Question: I'm a starting Android Studio user and have searched almost everywhere to find the answer to this problem but it seems i'm the only one with is problem. For some weird reason my android studio doesn't recognize the symbol 'show'.

If anybody thinks he knows the answer please react. I'm really struggeling with this.
Thanks
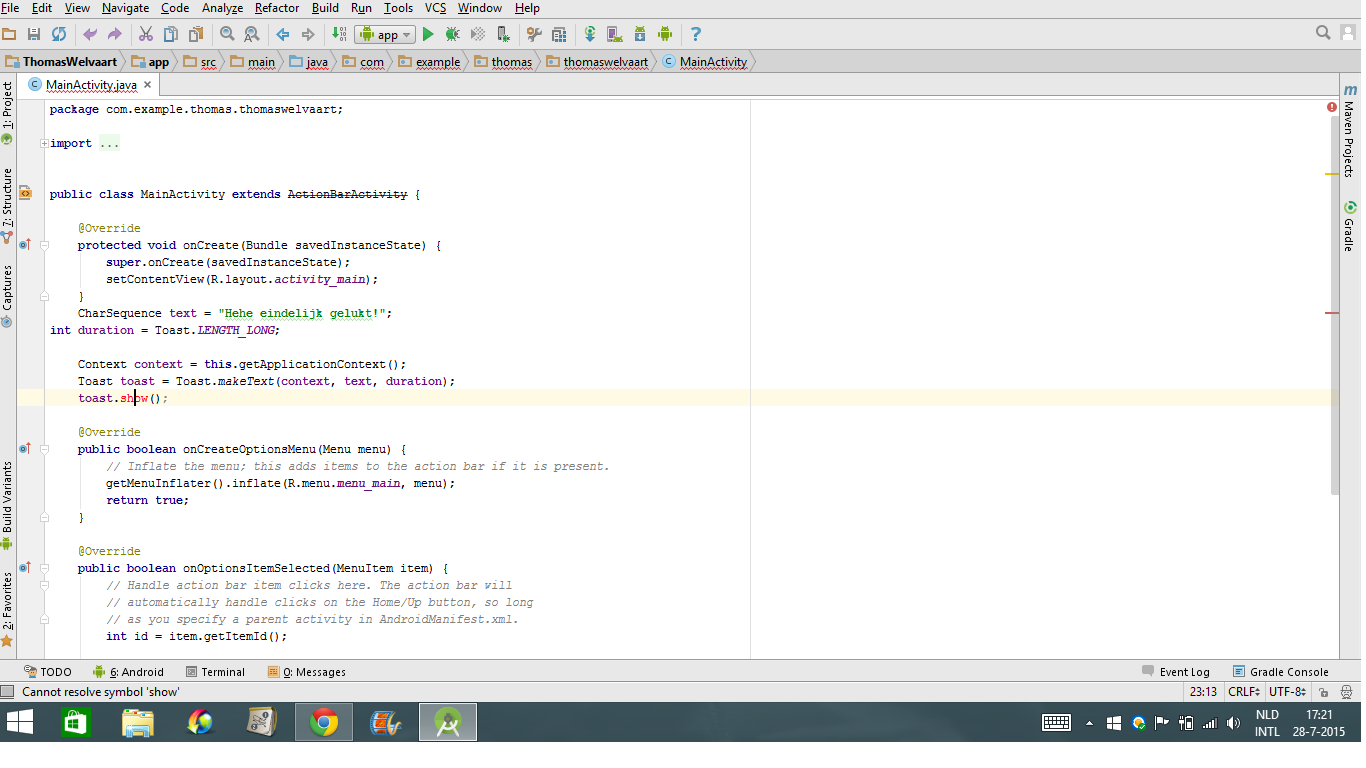
Answer: You should bring your writing code to a method. You should understand that :
- One package can contain many classes
- One class can contain many methods
- One method can contain many code statements
If you dont know about class, method, learn them first